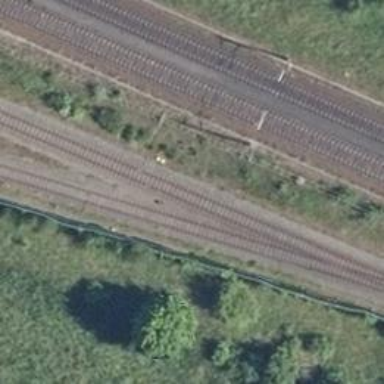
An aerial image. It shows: Railway junction.